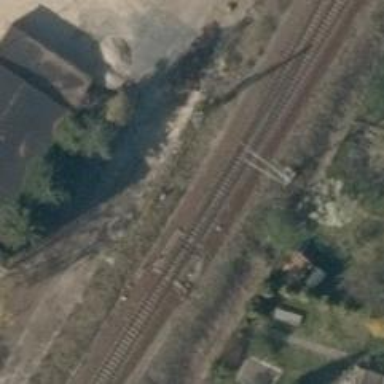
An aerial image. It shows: Railway switch with the turnout on the left side.